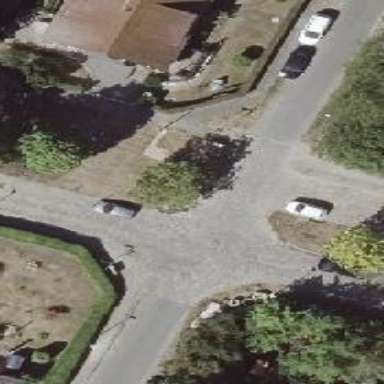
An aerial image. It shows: Residential road with sidewalks on both sides.